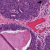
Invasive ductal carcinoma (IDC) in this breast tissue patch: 0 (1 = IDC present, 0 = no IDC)